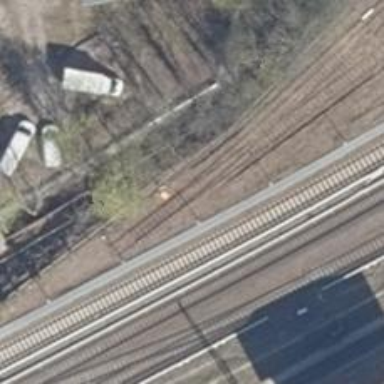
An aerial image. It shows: Disused electrified railway in yard.